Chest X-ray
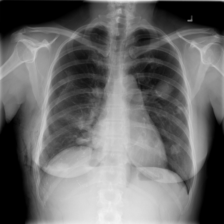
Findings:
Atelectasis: negative
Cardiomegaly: negative
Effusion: negative
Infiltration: negative
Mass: negative
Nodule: negative
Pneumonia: negative
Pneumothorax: positive
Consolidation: negative
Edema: negative
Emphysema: negative
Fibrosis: negative
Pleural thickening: negative
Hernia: negative